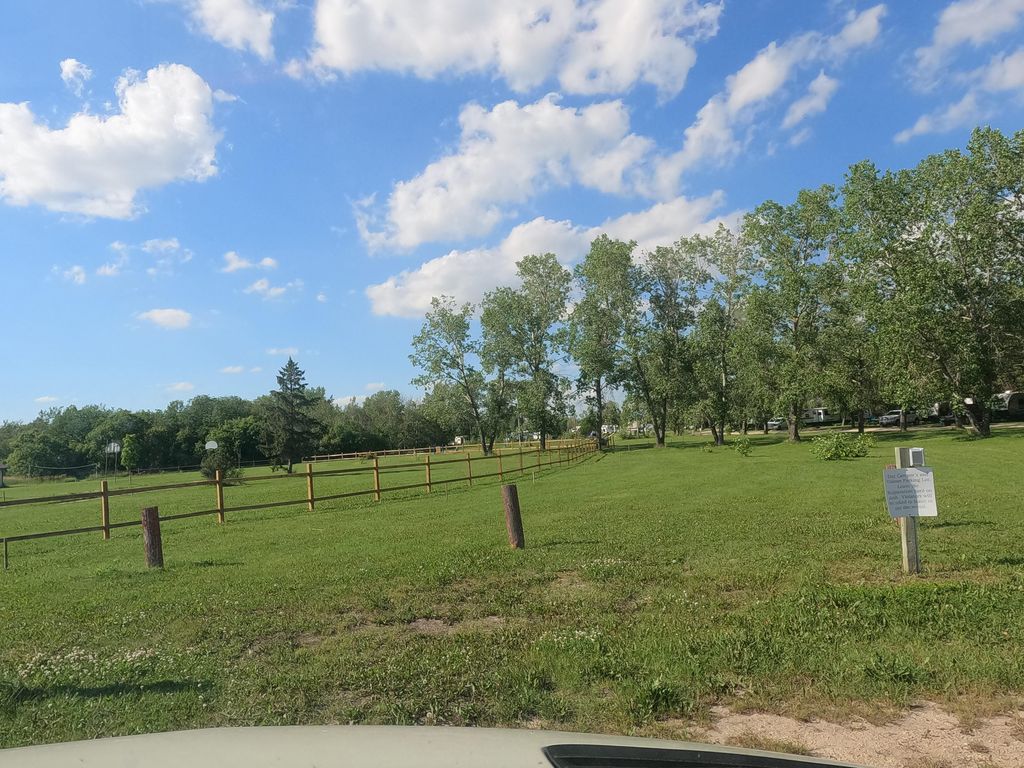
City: winnipeg